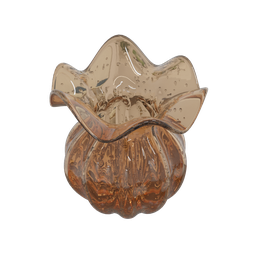
Label: decoration